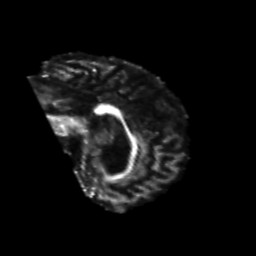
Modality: FA
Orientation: sagittal
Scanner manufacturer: siemens
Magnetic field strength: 3 T
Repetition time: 6.8 s
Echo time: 0.093 s